Field crop: maize
Growth stage: 2
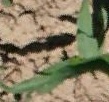
Species: maize